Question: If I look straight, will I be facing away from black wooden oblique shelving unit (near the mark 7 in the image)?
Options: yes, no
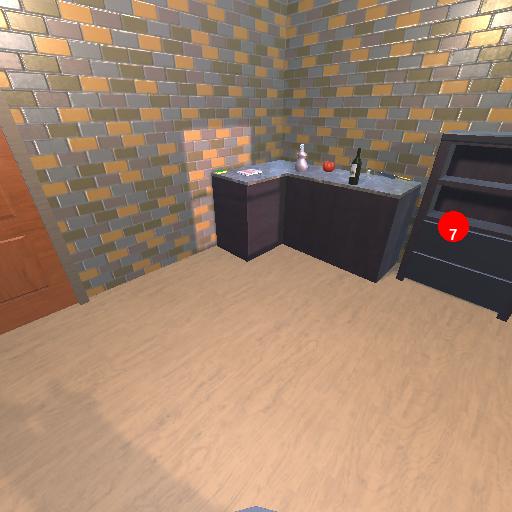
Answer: yes